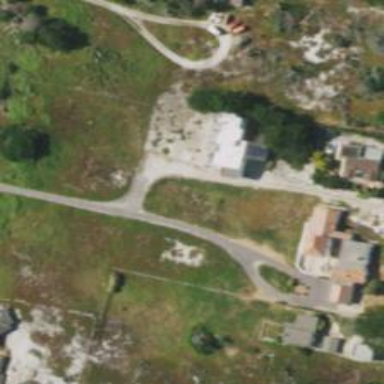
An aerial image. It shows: Driveway leading to service road.